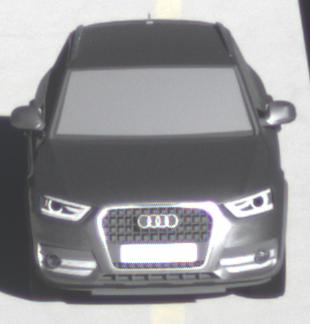
Make: Audi
Model: Q3 1.4 TFSI
Detailed model: Q3 (8U)
Model produced from: 2013/07
Model produced until: 2014/10
Doors: 5
Color: gray
Road condition: dry road
Daytime: morning or afternoon
Contrast: high contrast